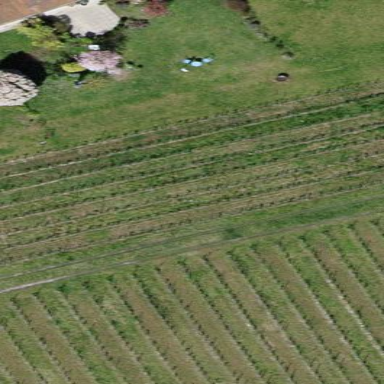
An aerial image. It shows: Vineyard.